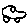
Label: car